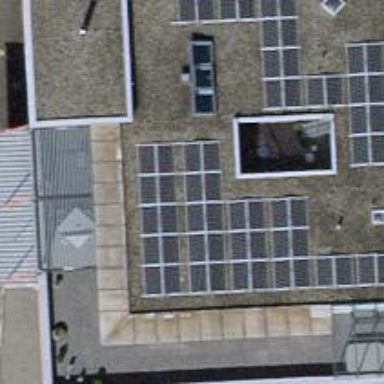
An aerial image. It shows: Solar power generator using photovoltaic method with solar photovoltaic panel types.